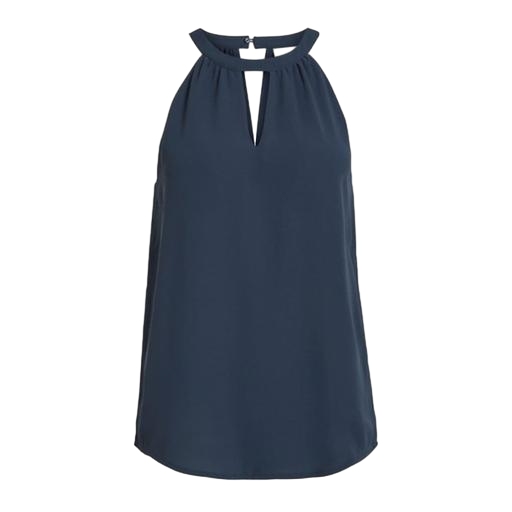
blue mock-neck cutout top only macy, sleeveless keyhole shirt, blue cutout top only macy, white background